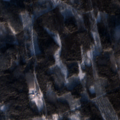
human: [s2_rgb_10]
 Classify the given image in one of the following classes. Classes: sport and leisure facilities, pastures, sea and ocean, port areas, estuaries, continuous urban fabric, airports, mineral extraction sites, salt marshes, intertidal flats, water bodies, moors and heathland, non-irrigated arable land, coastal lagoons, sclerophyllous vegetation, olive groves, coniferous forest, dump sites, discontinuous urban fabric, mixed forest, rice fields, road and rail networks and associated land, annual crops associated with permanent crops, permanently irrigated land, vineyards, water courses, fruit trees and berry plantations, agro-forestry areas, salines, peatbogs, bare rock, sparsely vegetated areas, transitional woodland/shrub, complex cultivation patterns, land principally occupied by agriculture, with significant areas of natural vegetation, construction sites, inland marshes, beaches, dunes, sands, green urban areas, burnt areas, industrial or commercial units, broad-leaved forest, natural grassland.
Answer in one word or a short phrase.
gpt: coniferous forest, mixed forest, transitional woodland/shrub